Interaction volume radius: 10 \u00c5
Interaction volume height: 25 \u00c5
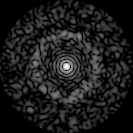
Disorder parameter: 0.842